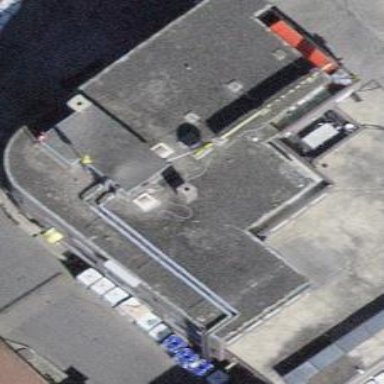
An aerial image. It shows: Industrial building.